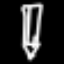
Label: pencil